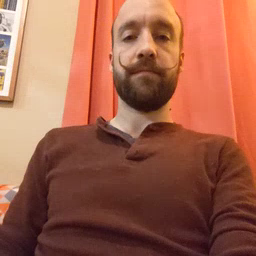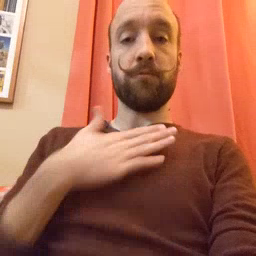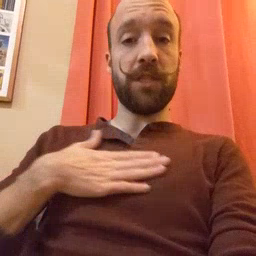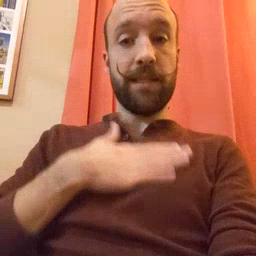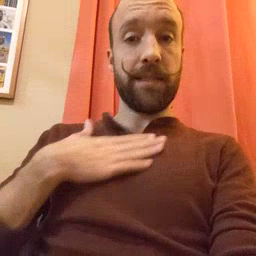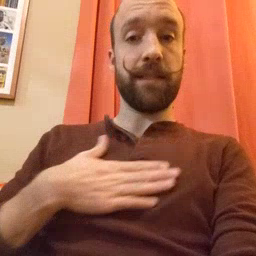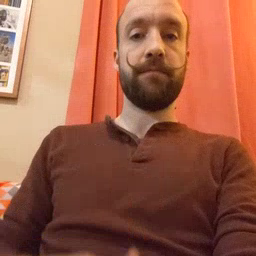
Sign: please